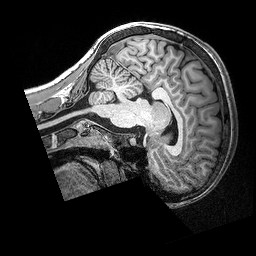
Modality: T1w
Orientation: sagittal
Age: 21
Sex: female